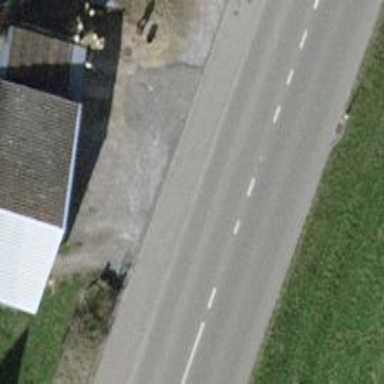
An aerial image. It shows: Secondary road with asphalt surface.